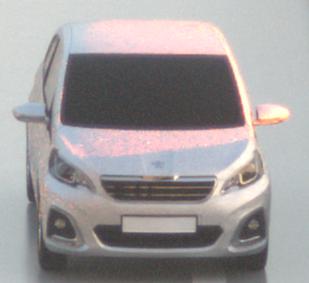
Make: Peugeot
Model: 108 1.0 VTi 68
Detailed model: 108
Model produced from: 2015/03
Model produced until: 2016/10
Doors: 3
Color: white
Road condition: wet road
Daytime: sunrise or sunset
Contrast: medium contrast